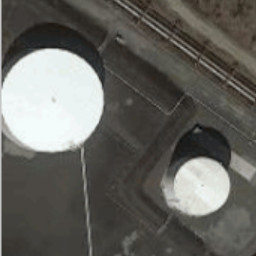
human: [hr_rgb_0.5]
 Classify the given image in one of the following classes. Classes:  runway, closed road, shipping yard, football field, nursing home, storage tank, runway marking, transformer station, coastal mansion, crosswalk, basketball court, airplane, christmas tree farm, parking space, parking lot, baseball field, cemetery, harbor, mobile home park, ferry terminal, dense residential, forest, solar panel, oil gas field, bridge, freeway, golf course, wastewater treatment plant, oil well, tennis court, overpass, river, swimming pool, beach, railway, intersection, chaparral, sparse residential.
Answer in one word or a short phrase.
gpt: storage tank